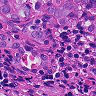
Metastatic tissue present: yes